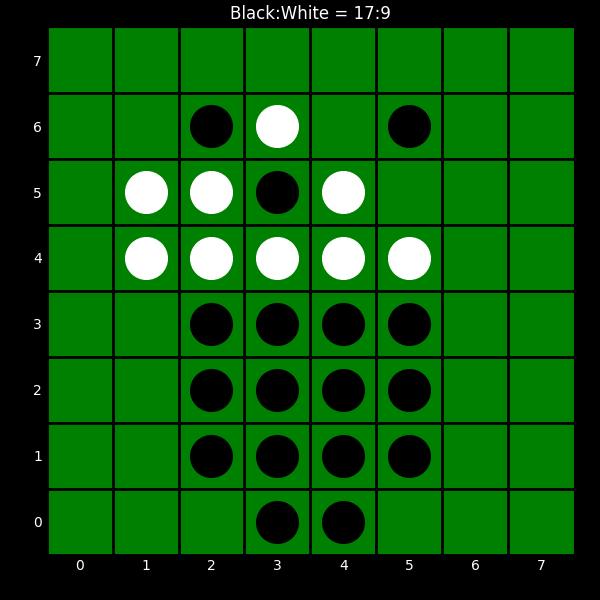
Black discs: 17
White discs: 9